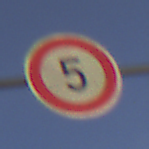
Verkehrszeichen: Geschwindigkeit5
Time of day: SunriseSunset
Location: Outdoor (Nature)
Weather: PartlyCloudy
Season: NotSpecified
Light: Natural